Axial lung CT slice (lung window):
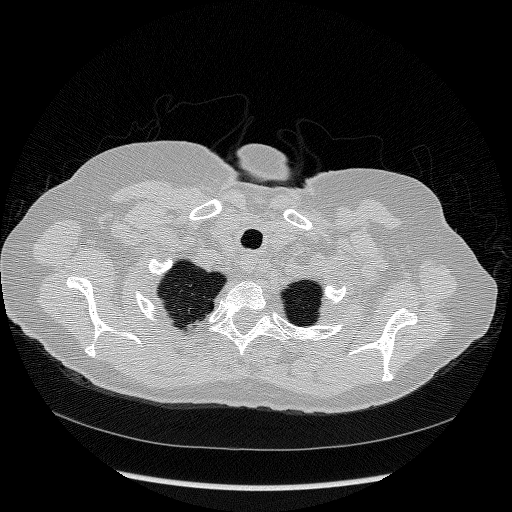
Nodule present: no